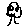
Label: tree